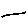
Label: line